Chest X-ray. View position: PA
Patient age: 72
Patient sex: M
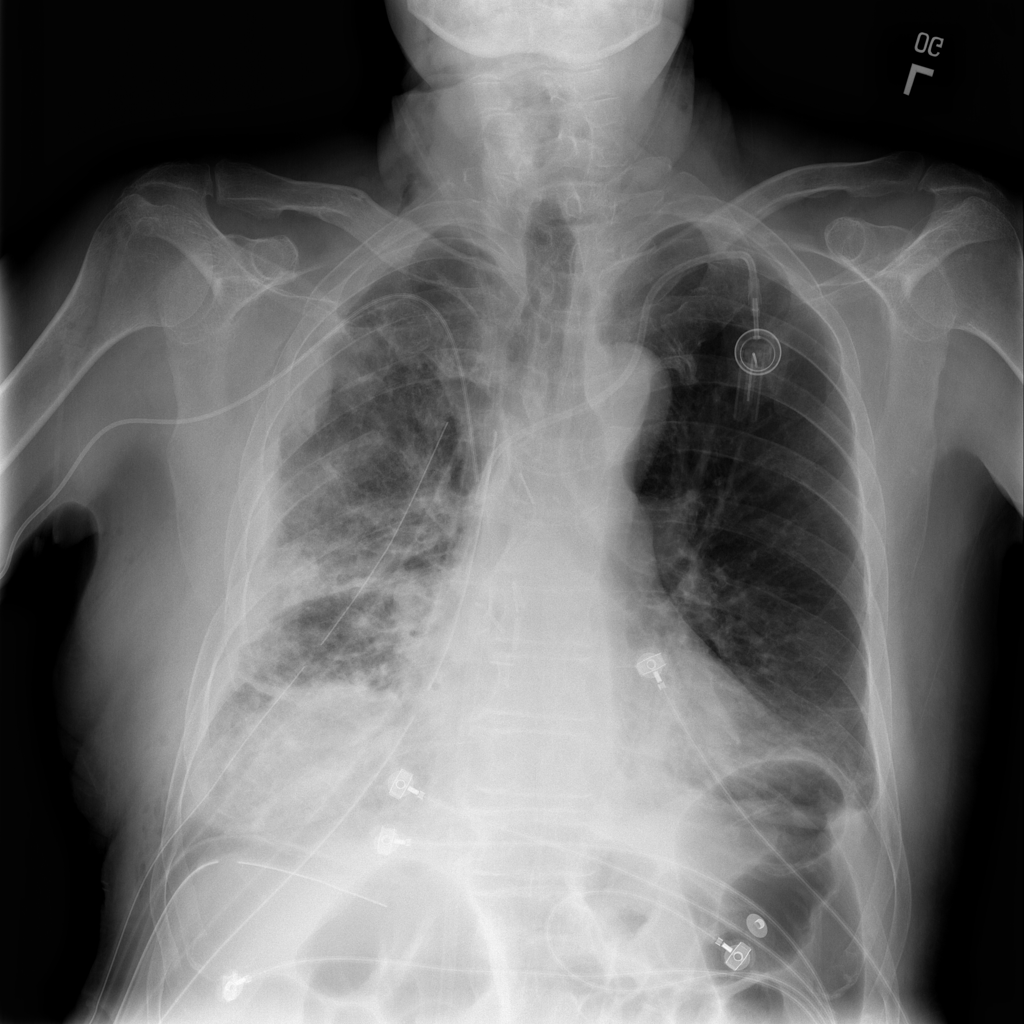
Finding: Pneumothorax